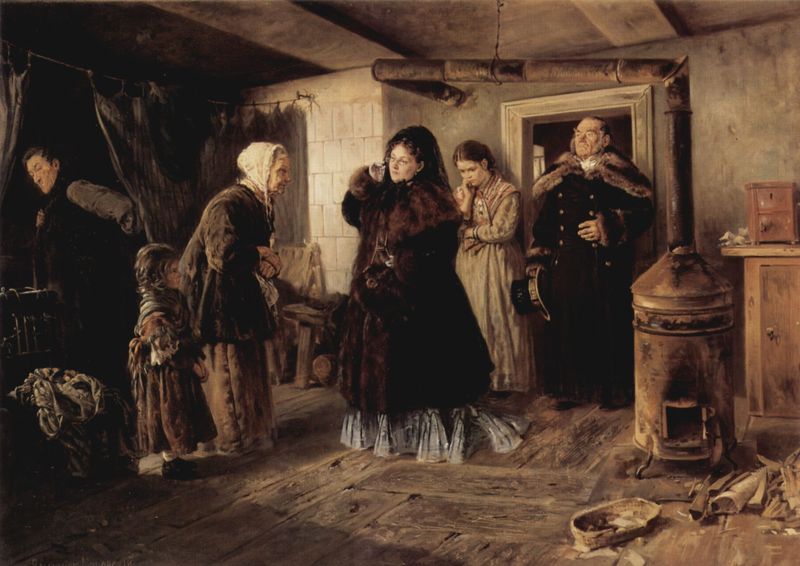
Titel: Armenbesuch
Künstler: Wladimir Jegorowitsch Makowskij
Standort: Moskva
Institution: Tretjakow-Galerie
Schlagwörter: blau, dunkel, gemälde, mann, schatten, umhang, weiß, frauen, menschen, mädchen, ocker, braun, frau, grau, hell, holz, hut, kleid, kleider, licht, männer, raum, schwarz, szene, tür, zimmer, blick, dame, haus, schleier, tuch, gesellschaft, haube, malerei, rock, zylinder, alt, jung, alte, arm, arme, diener, pelz, rahmen, trauer, bild, herr, holland, innenraum, möbel, vorhang, kalt, hütte, boden, interieur, mantel, realismus, reich, tücher, adel, decke, familie, kind, tochter, kontrast, genre, kamin, kinder, ofen, fell, kommode, schrank, genrebild, fußboden, russland, winter, schlot, dielen, hocker, schemel, chair, cloaks, conflict, curtain, curtains, fight, hat, men, oil, people, women, gäste, black, dark, dress, dresses, female, grandma, interior, ladies, lady, modern, old, painting, room, woman, kopftuch, bett, cupboard, old woman, servant, floor, raumteiler, stube, wooden, ankleiden, scham, knöpfe, foto, fliesen, police, uniform, brille, kutscher, bürgertum, fleisen, komode, besuch, küche, pelzkragen, fuchs, pelzmantel, wood, leibl, sad, braum, karg, man, girl, house, young, bauernhaus, verbeugung, schämen, brennholz, boy, child, lich, begrüßung, vorhand, alte frau, oma, heizung, armut, bitte, bonnet, coat, fellkragen, fur, grandmother, granny, mother, scarf, coats, glasses, ärger, grossmutter, beamter, verfallen, children, door, small, victorian, eintritt, post, rohr, mödchen, anziehen, unterschicht, basket, umhand, eintreten, cloak, family, fireplace, alkoven, ceiling, style, ofenrohr, arme leute, cloth, home, timber, fire, cottage, figure, mdchen, dutch, cold, gentleman, farmers, rich, clothing, poststation, cabinet, poor, begrüßen, armselig, bettelarm, verkohlt, cylinder, class, tube, wealthy, alcove, hood, furniture, young woman, inside, visitors, naturalism, peözmantel, rock pelz, pipe, kitchen, old lady, vermieter, an, oven, domestic, chimeny, guest, furnace, cabinets, fur coat, stove, besuc, commander, unhappy, wooden floor, leaving, bonnets, heater, visit, oil painitng, long skirts, stovepipe, old house, furnance, mothewr, taxes, frauaen, commode, fire oven, oung, departing, wood oven, chimber